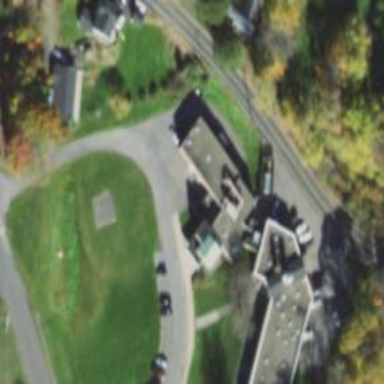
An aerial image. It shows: Government office.